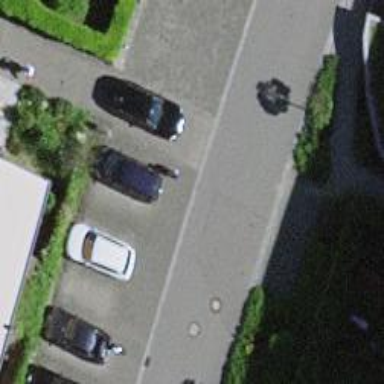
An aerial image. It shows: Paved living street.